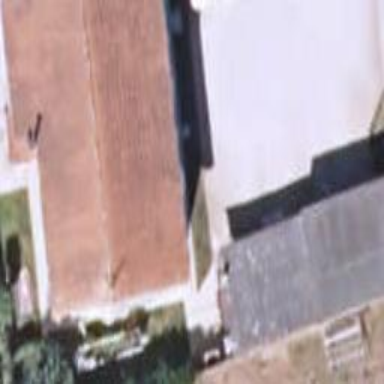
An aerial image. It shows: Simple house.